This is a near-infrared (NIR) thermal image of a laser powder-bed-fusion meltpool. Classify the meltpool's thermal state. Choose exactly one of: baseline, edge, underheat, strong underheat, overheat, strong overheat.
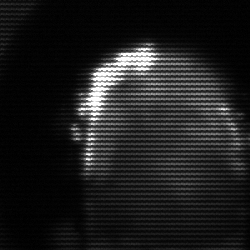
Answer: baseline